Question: I'm tying to do a really simple query, however it keeps returning a valid row, but only one row and I need all of the rows that satisfy this condition.
I am just trying to select all rows where a certain column in that row does not have a specific value. I've tried so many different ways but I keep getting the same results and I am getting really frusterated.
Here is the query:
'''
$sql = 'SELECT topic_id
FROM ' . TOPIC_TABLE . '
WHERE topic_id!=
(
SELECT topic_id
FROM ' . TOPIC_TABLE . '
WHERE topic='Client Additions'
)';
'''
Here are some other variations I have tried:
'''
$sql = 'SELECT topic_id AS ' . TOPIC_TABLE . '.topic
FROM ' . TOPIC_TABLE . '
WHERE ' . TOPIC_TABLE . '.topic!='Client Additions'';
$sql = 'SELECT *
FROM ' . TOPIC_TABLE . '
WHERE NOT topic LIKE 'Client Additions'';
'''
Here is the output everytime:
'''
Array
(
[Course Catalog] => 3
)
'''
and I need the output to be
'''
Array
(
[Course Catalog] => 3
[Class Schedule] => 4
[One Time Requests] => 5
...
)
'''
here are some rows for the table:

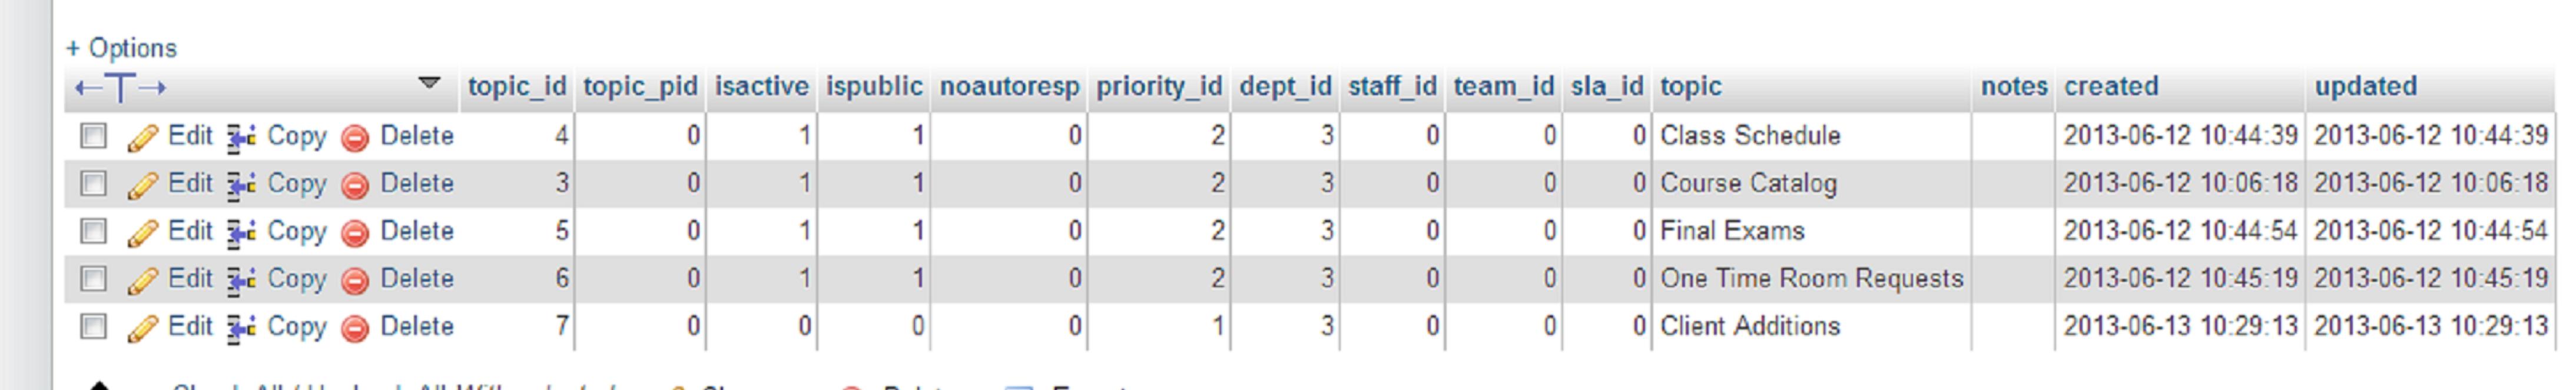
Answer: You can try:
'''
SELECT
topic_id
FROM
TOPIC_TABLE
WHERE
topic != 'Client Additions'
'''